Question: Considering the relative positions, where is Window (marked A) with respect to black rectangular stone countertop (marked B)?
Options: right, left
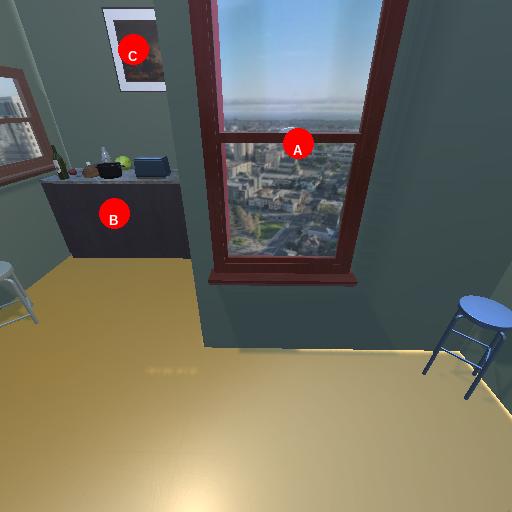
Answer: right